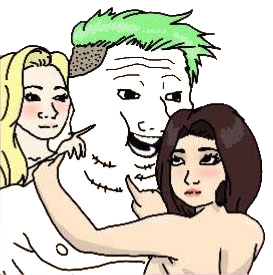
Label: 5_Blobjak